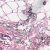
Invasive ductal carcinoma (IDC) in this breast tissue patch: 0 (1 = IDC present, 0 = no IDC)